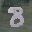
Label: 8